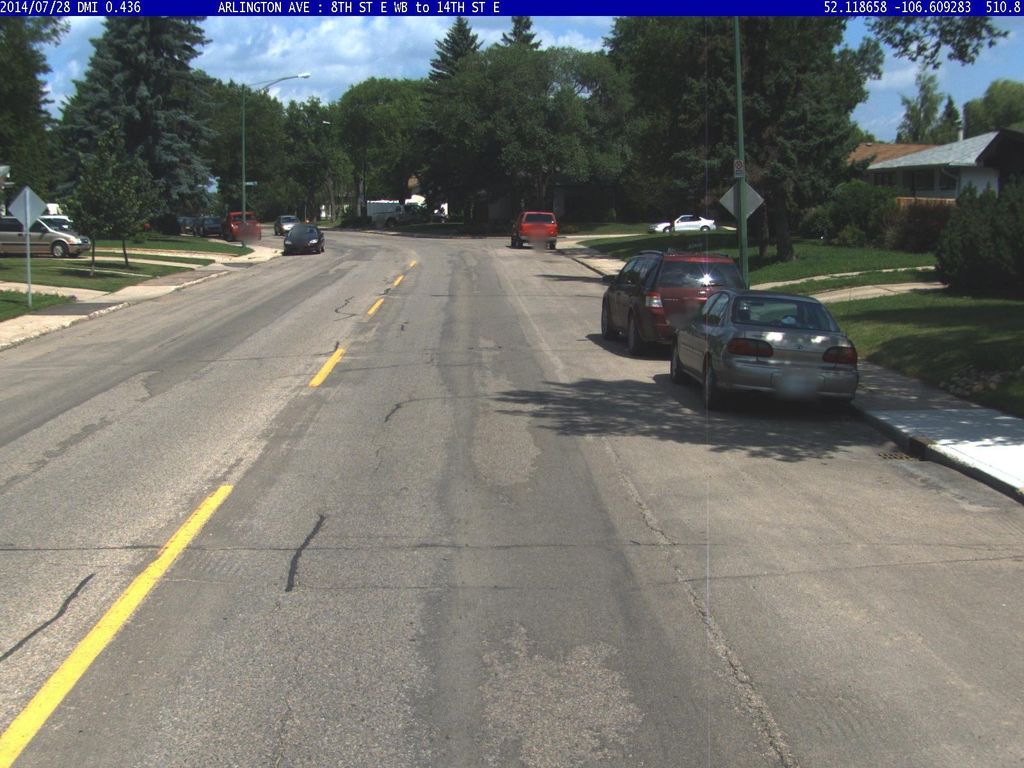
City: saskatoon